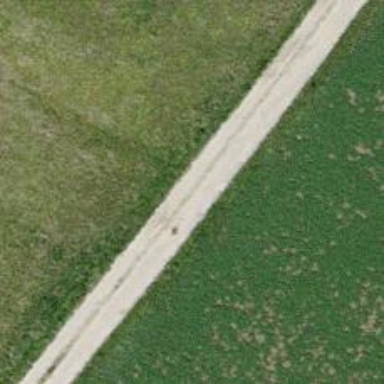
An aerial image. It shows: Compacted agricultural track of grade 2.